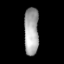
Tissue: lung
Cell type: Endothelial cells
Senescence score: 0.5708
Nuclear area (px): 677
Mean DAPI intensity: 167.29